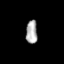
Tissue: lung
Cell type: Others
Senescence score: 0.238
Nuclear area (px): 262
Mean DAPI intensity: 171.149